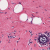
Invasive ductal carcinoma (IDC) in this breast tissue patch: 0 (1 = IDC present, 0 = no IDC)